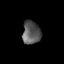
Tissue: lung
Cell type: Epithelial cells
Senescence score: 0.2148
Nuclear area (px): 417
Mean DAPI intensity: 88.007